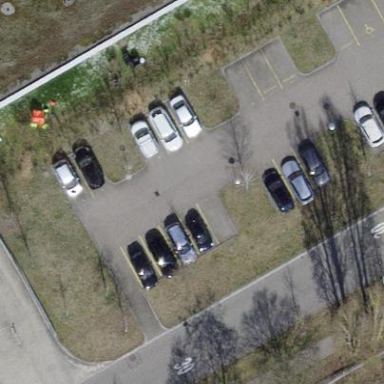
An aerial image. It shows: Paved parking area.